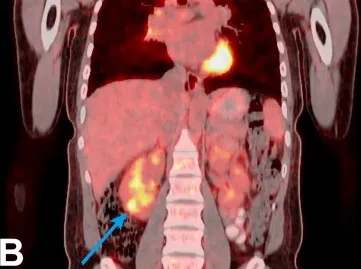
(B, C) Initial PET/CT, showing the mass of the lower pole of the right kidney (SUVmax = 8.7, solid blue arrow).
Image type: radiology (pet)